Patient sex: M
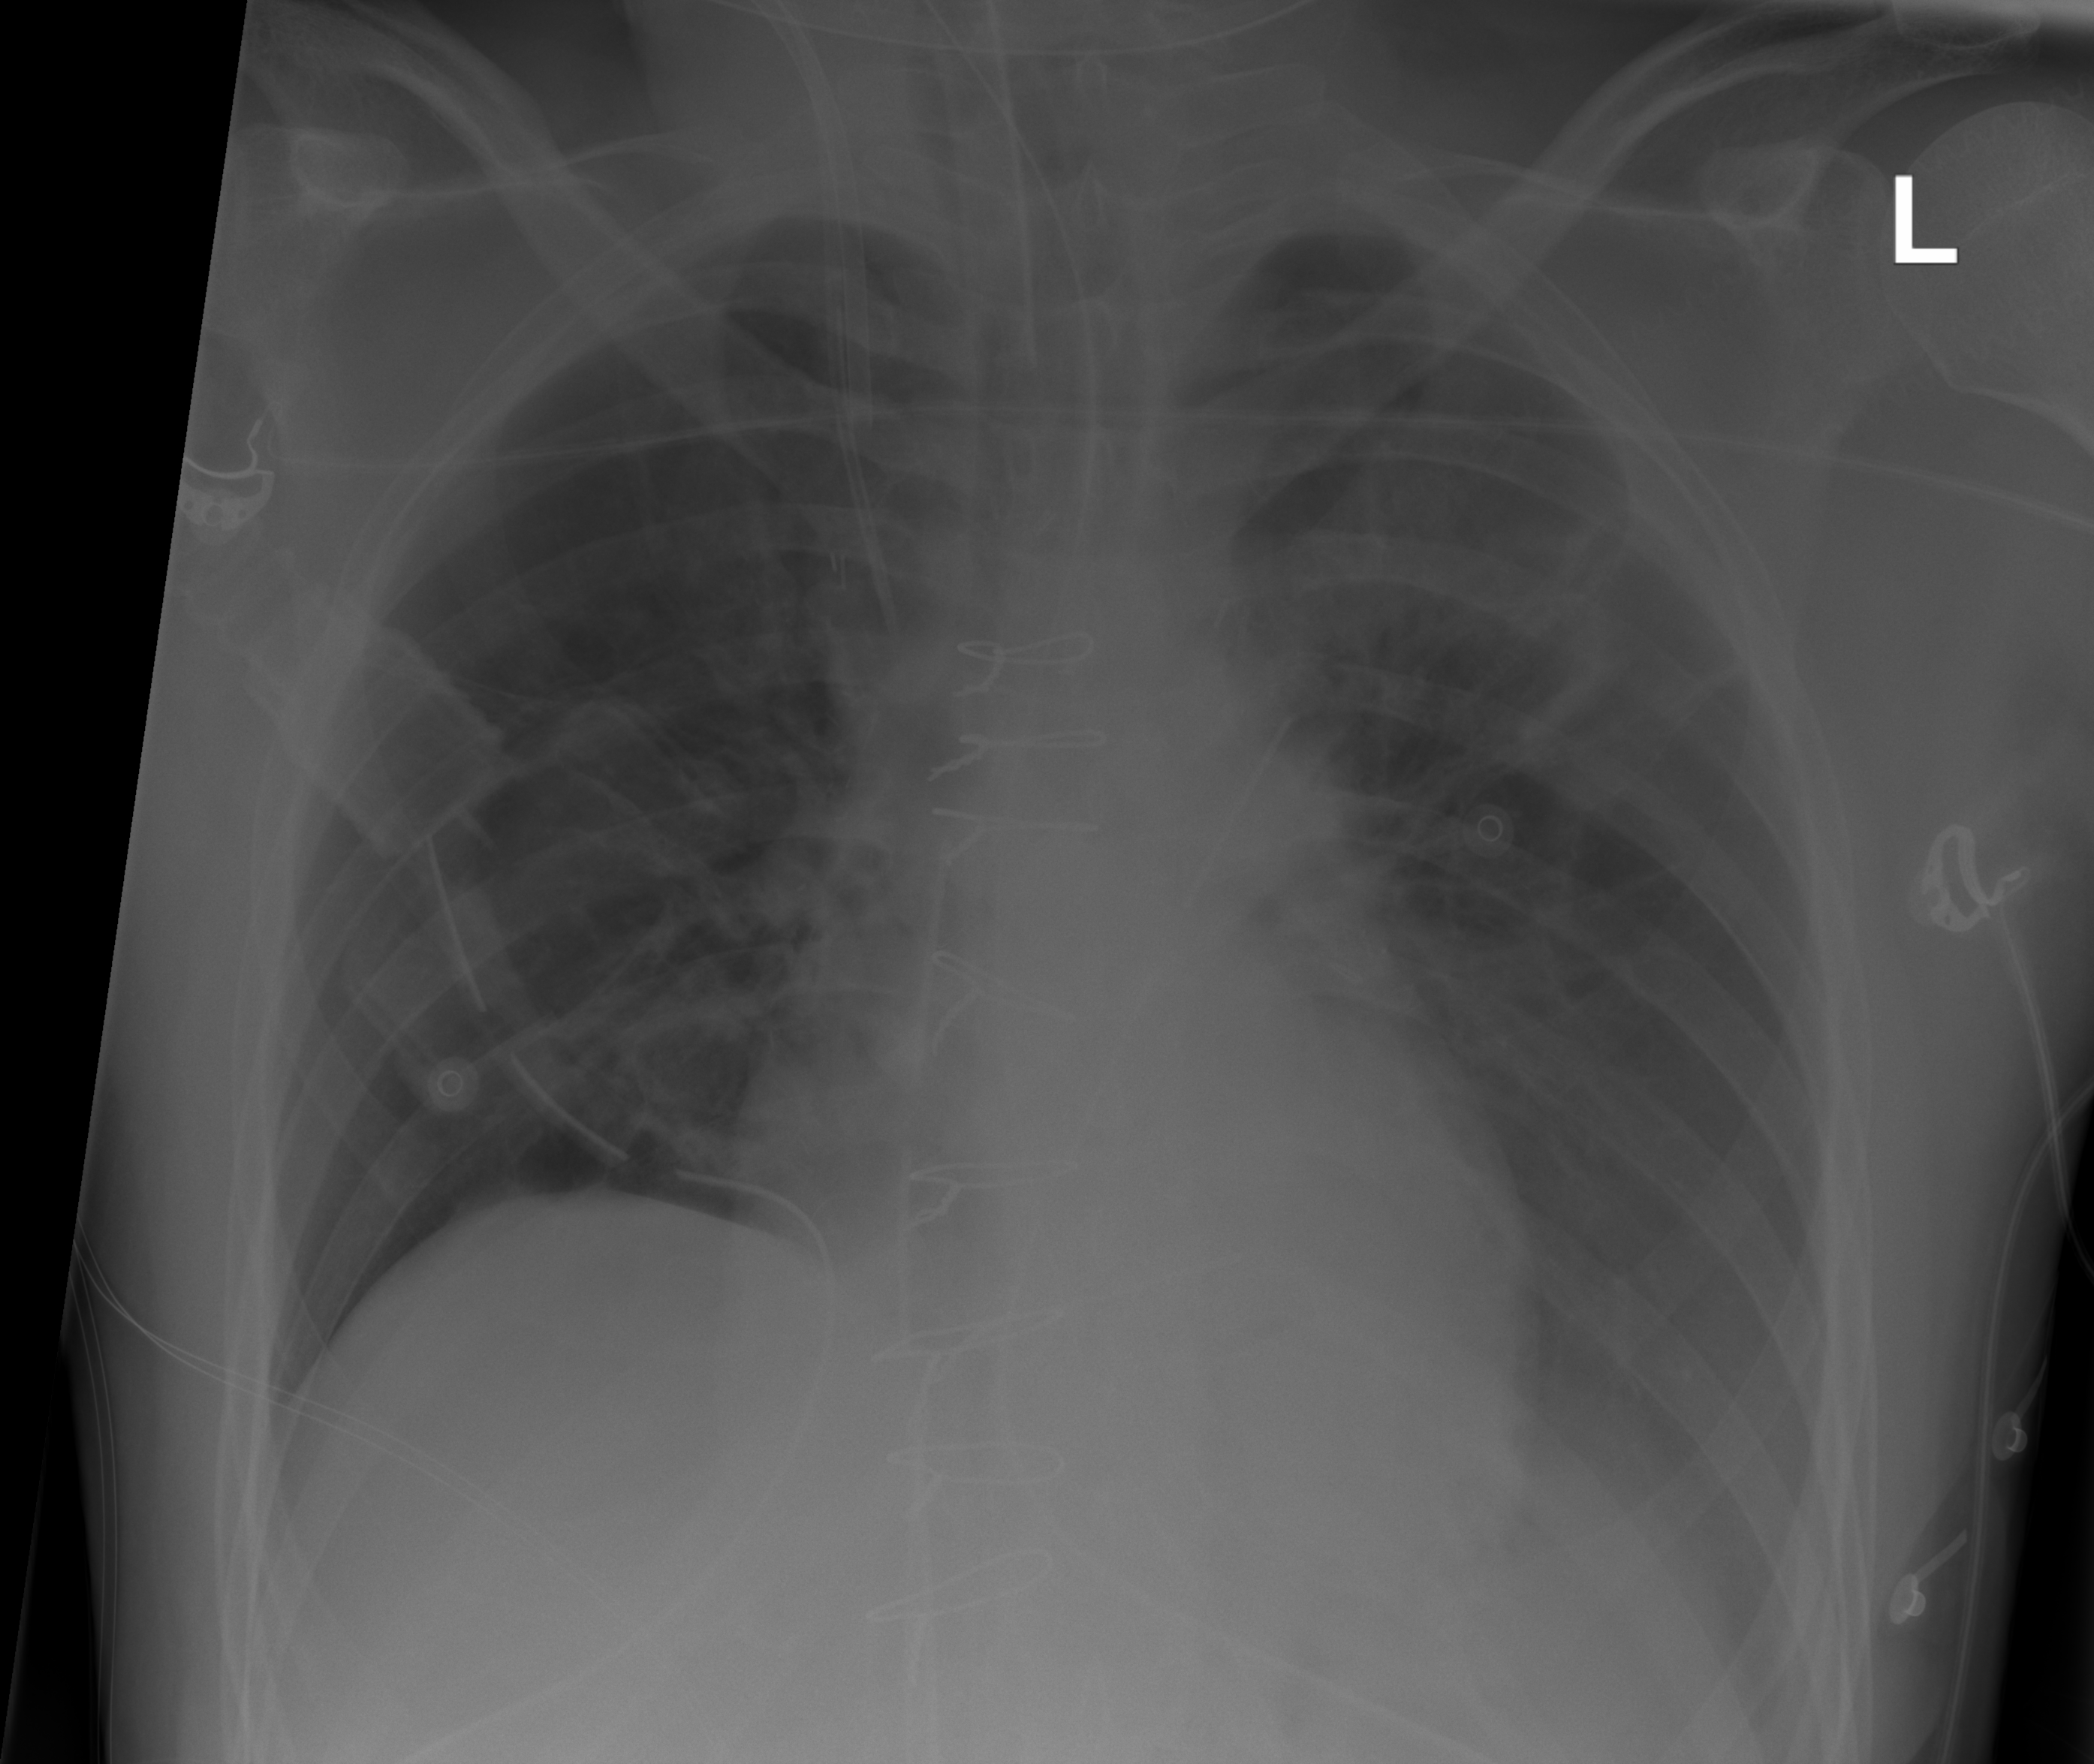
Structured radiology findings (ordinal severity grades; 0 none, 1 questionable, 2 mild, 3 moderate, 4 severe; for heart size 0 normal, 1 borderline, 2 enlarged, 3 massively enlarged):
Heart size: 0
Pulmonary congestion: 3
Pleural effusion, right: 0
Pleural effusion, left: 2
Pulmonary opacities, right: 0
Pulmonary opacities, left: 0
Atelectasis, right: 0
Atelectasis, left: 0